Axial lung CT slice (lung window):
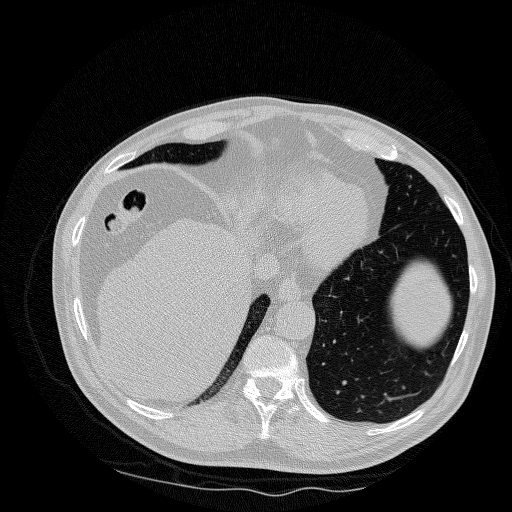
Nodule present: no